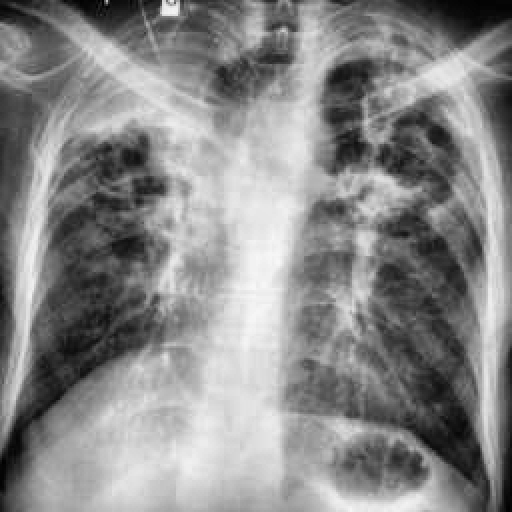
Finding: TUBERCULOSIS